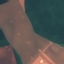
Label: AnnualCrop